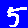
Digit: 5